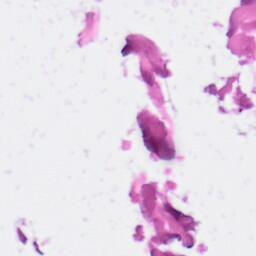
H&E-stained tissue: Skin